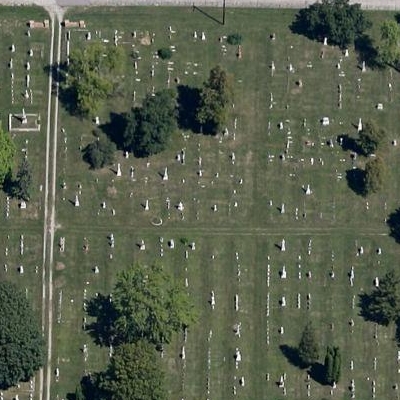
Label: Grass